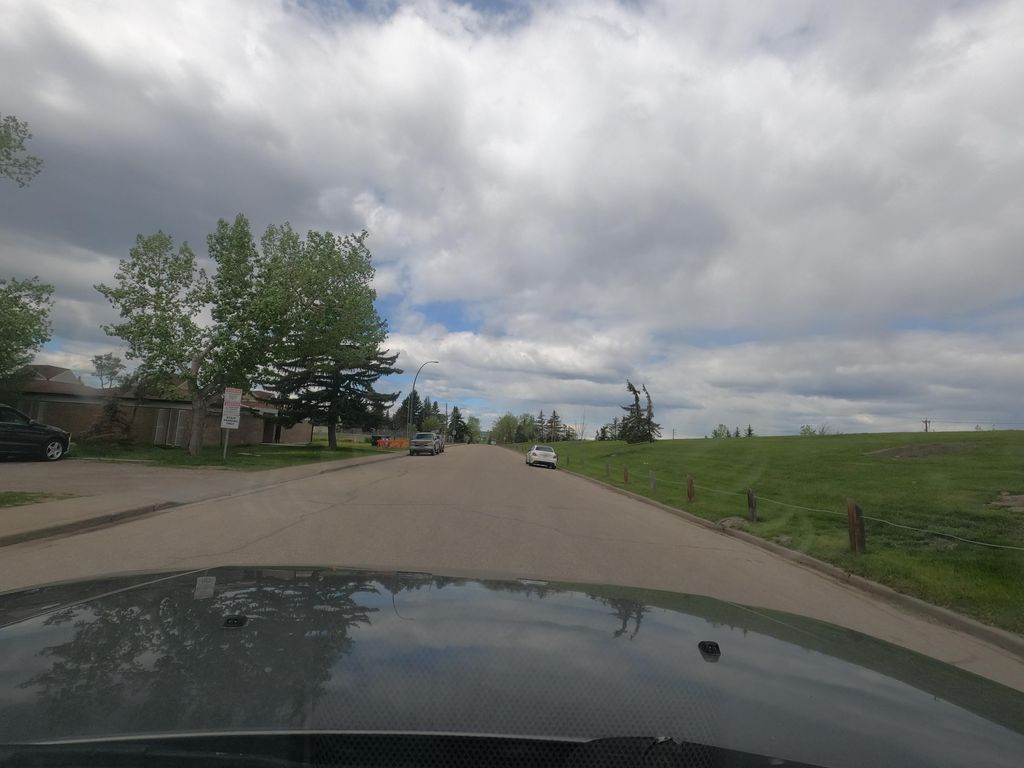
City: calgary